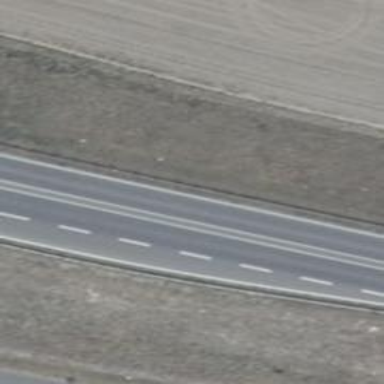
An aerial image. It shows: Asphalt road designated as trunk highway.